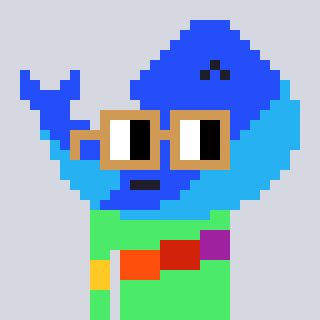
a pixel art character with square brown glasses, a whale-shaped head and a teal-colored body on a cool background